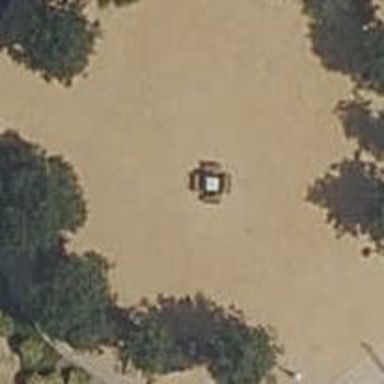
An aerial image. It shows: Picnic table located in leisure land area.